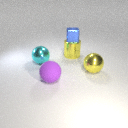
large yellow metal cylinder behind large yellow metal sphere